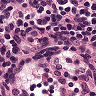
Metastatic tissue present: no